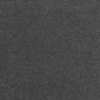
Label: dusty